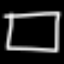
Label: square